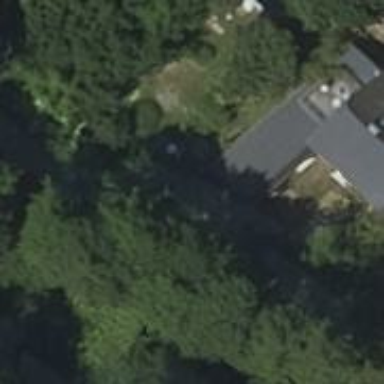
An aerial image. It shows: Shed.